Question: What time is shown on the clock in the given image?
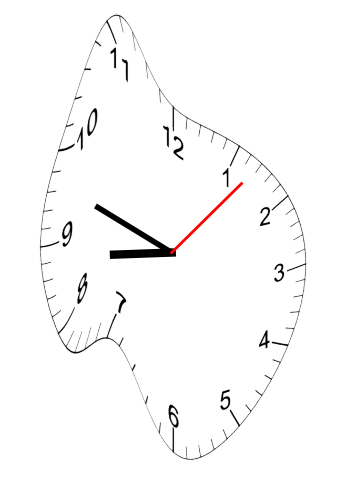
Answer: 08:48:07